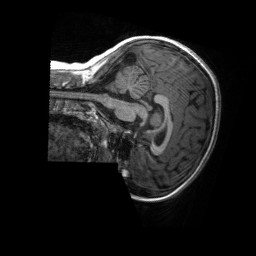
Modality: T1w
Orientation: sagittal
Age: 10
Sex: male
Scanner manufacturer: siemens
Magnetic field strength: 3 T
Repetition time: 2.3 s
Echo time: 0.00232 s